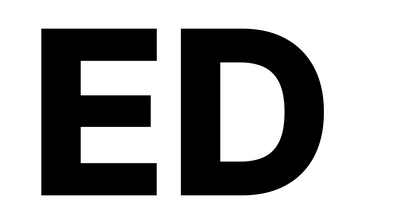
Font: Inter_ExtraBold